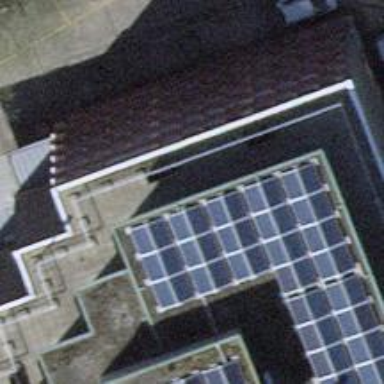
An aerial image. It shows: Commercial building.